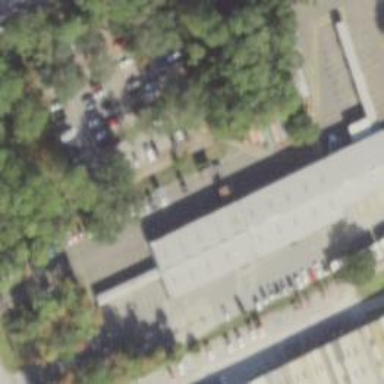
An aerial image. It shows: Post depot building.